Field crop: tomato
Growth stage: 1
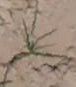
Species: cyperus